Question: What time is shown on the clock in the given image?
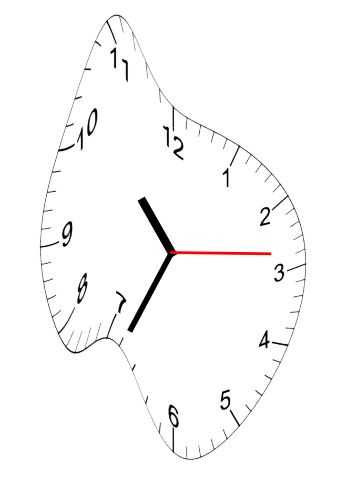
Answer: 10:34:14